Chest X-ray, AP view. Patient: 46 years old, sex M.
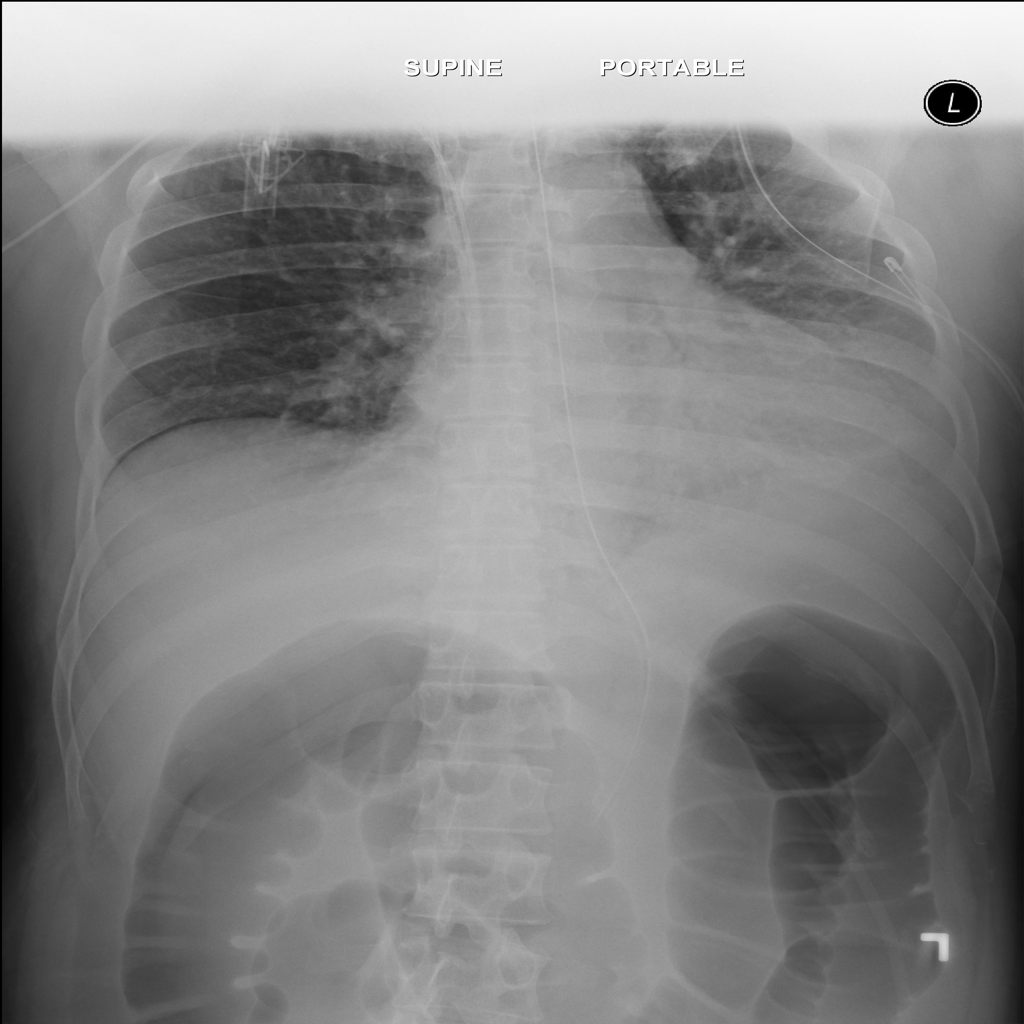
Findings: Atelectasis